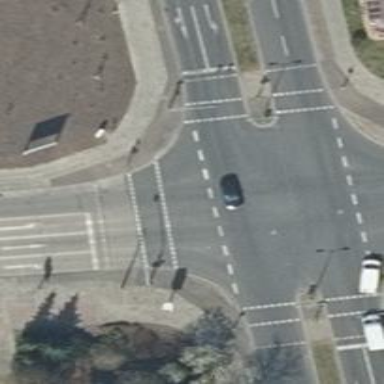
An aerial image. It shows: Crossing with traffic signals.